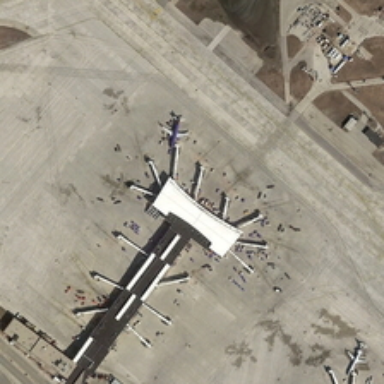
Many of the planes were docked on the wide .